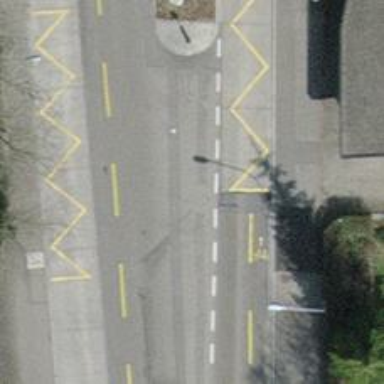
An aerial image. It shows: Bus stop with stop position for public transport.